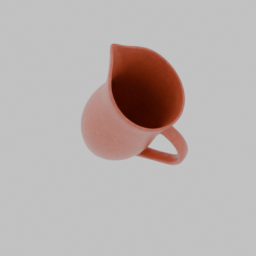
Label: decoration